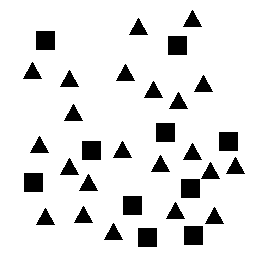
Squares: 10
Triangles: 22
Stars: 0
Total shapes: 32